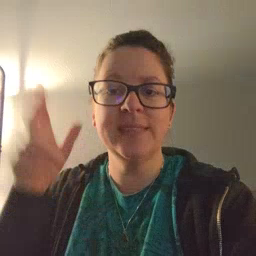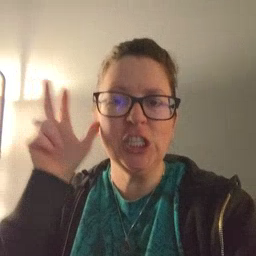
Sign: hear